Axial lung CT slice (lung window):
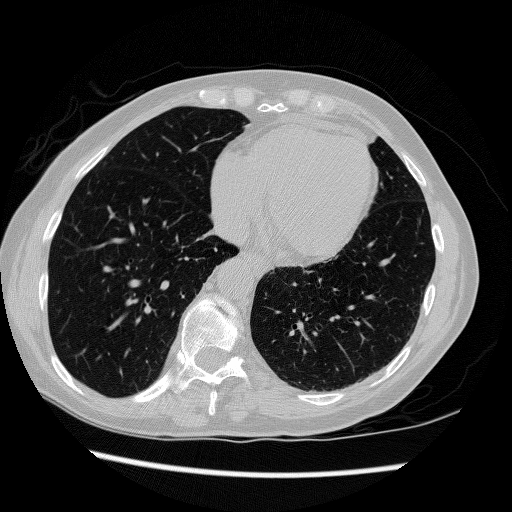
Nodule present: no